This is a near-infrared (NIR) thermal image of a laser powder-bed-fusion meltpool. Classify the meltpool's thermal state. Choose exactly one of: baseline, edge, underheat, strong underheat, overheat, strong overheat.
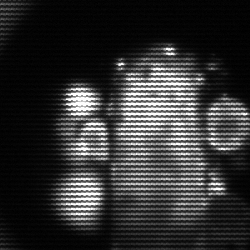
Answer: strong underheat